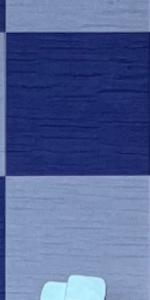
Label: Empty